Field crop: maize
Growth stage: 2
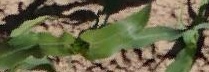
Species: maize